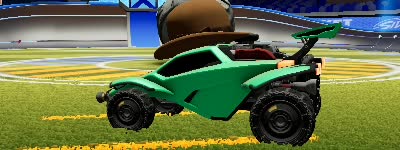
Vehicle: octane